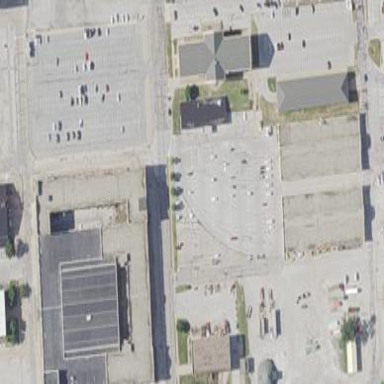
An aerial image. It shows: Parking area with surface.